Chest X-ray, PA view. Patient: 44 years old, sex M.
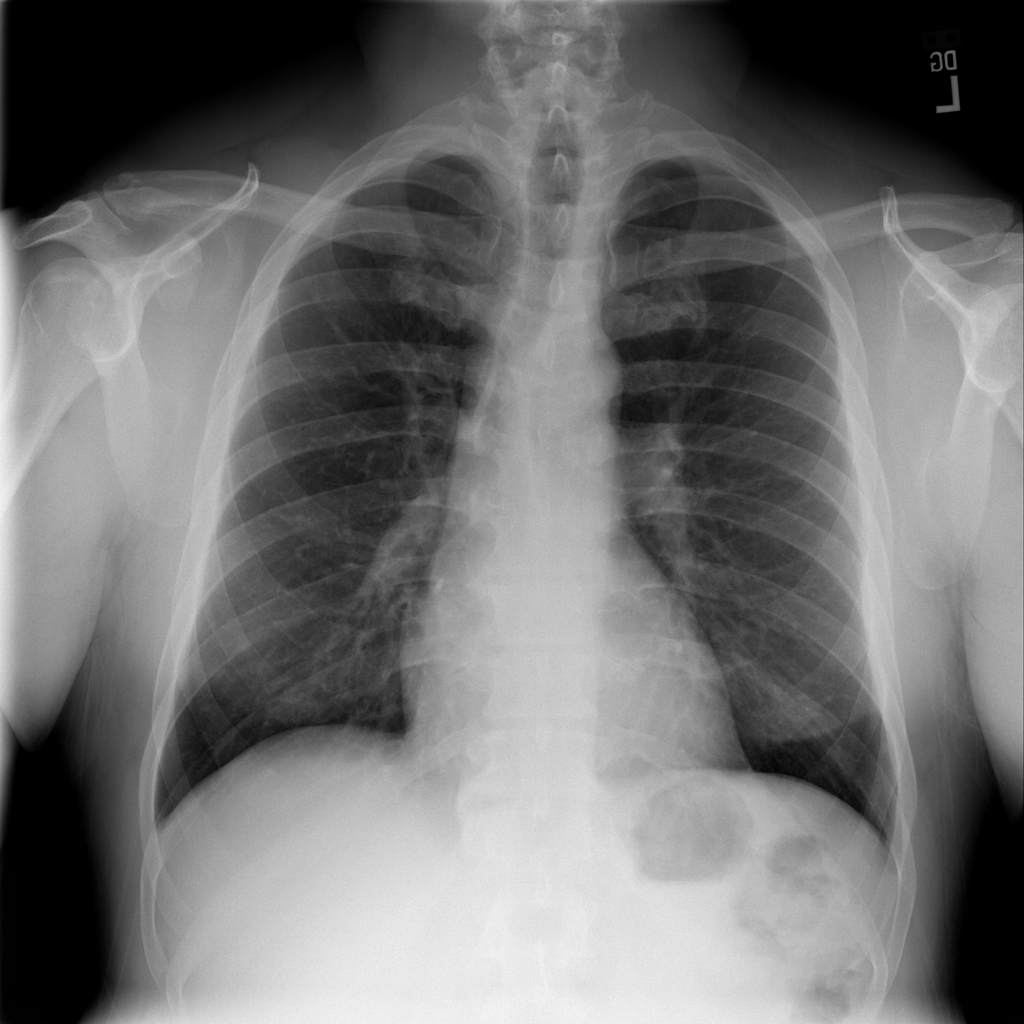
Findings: No Finding